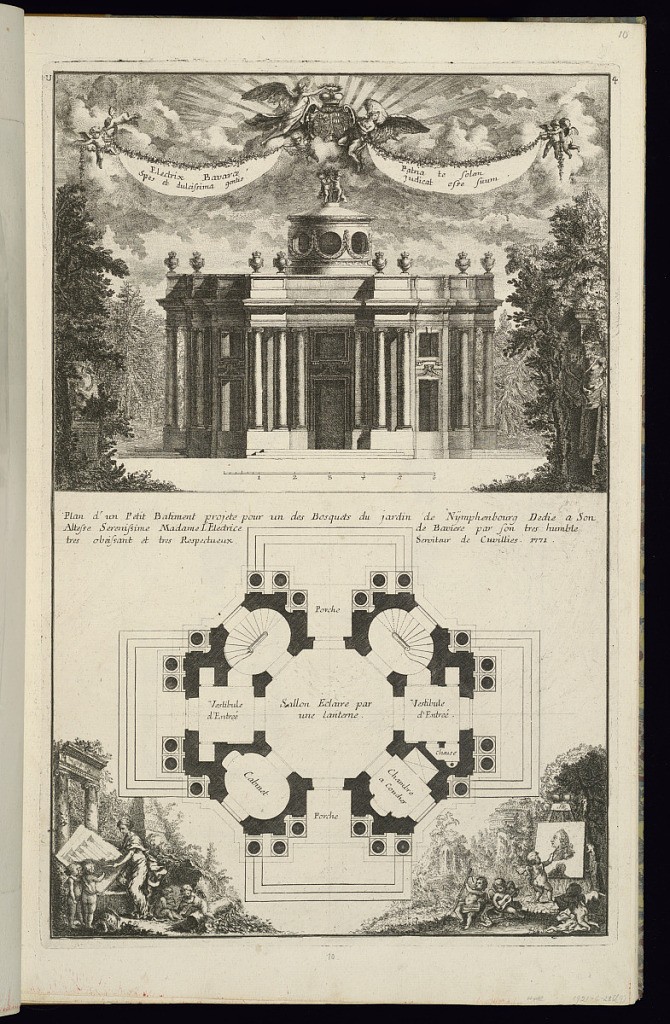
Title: Plan d’un Petit Batiment projete pour un des Bosquets du jardin de Nymphenbourg
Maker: François de Cuvilliés the younger, German, 1731 - 1777
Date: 1771
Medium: Engraving and etching on paper
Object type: Print
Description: An architectural plan and an exterior elevation for an octagonal garden building in gardens of the Palace of Nymphenburg, Munich, dedicated to the Electrice of Bavaria. In the lower corners are allegorical vignettes featuring putti within landscapes with ruins. To the left, a woman holds a sheet with columns illustrating the orders. To the right, a putto paints a portrait on an easel. Above the elevation is a crowned coat of arms, flanked by angels, and inscribed banners with festoons held by flying putti. The plate is titled, dated, and numbered.